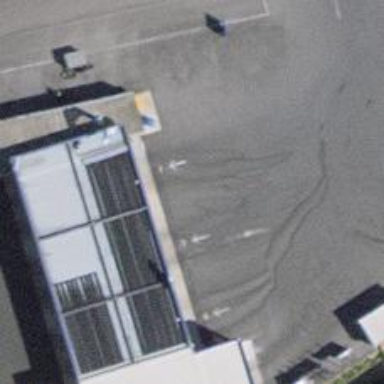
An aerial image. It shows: Car wash facility.